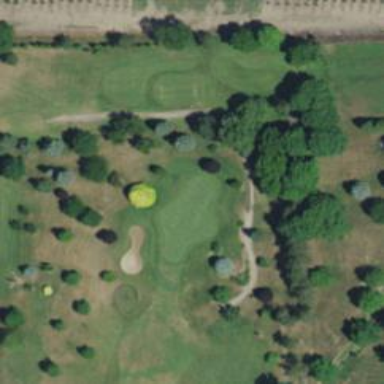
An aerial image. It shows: Service road designated as golf cart path.